Interaction volume radius: 5 \u00c5
Interaction volume height: 10 \u00c5
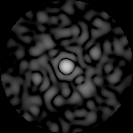
Disorder parameter: 0.836